Field crop: tomato
Growth stage: 1
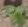
Species: solanum